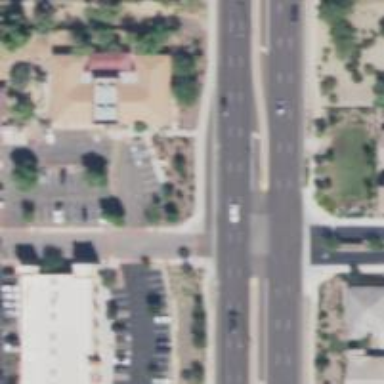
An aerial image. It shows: Secondary road with asphalt surface.